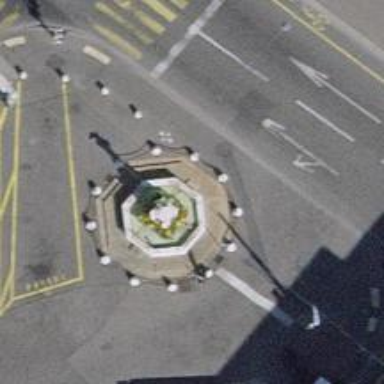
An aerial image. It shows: Fountain.